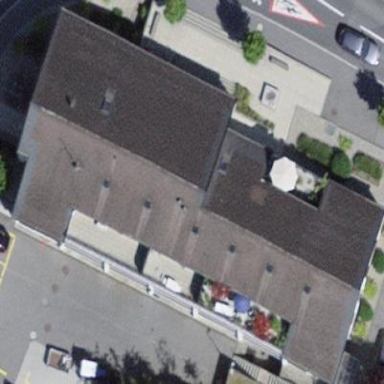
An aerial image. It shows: Public building.